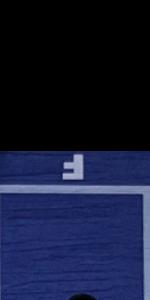
Label: Empty